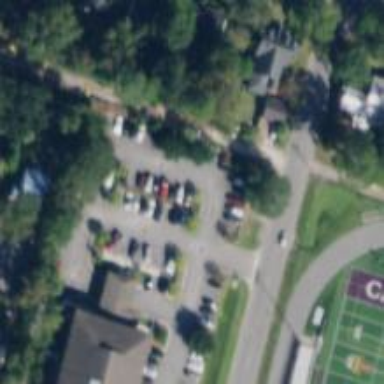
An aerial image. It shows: Parking space is available.